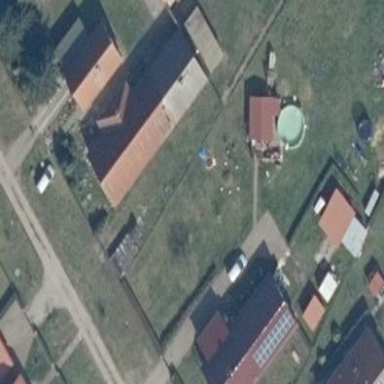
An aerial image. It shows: Building with gabled roof.